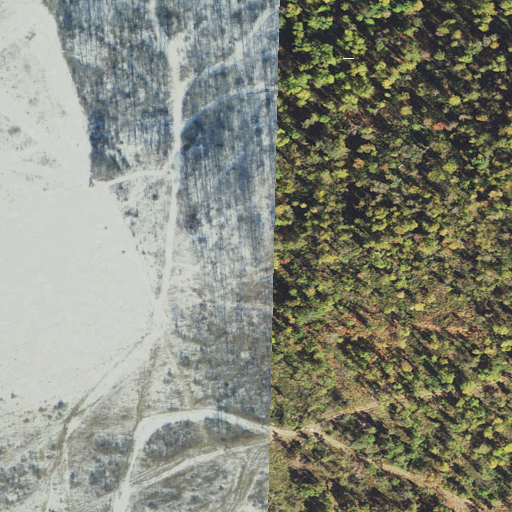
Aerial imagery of mountain in Maryland named Emberson Hill containing deciduous forest, pasture, and mixed forest